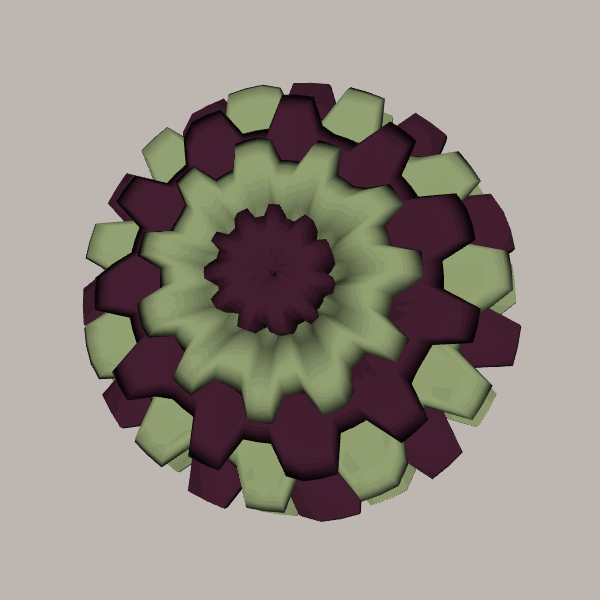
Background: light